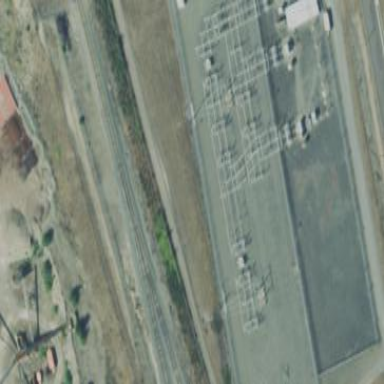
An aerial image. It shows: Distribution level power substation surrounded by fence.